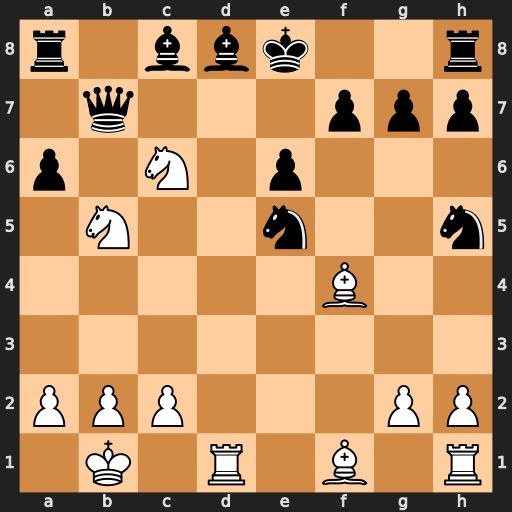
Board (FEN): r1bbk2r/1q3ppp/p1N1p3/1N2n2n/5B2/8/PPP3PP/1K1R1B1R
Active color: w
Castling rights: kq
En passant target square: -
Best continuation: Rxd8#